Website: lowes
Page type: customer-info-address
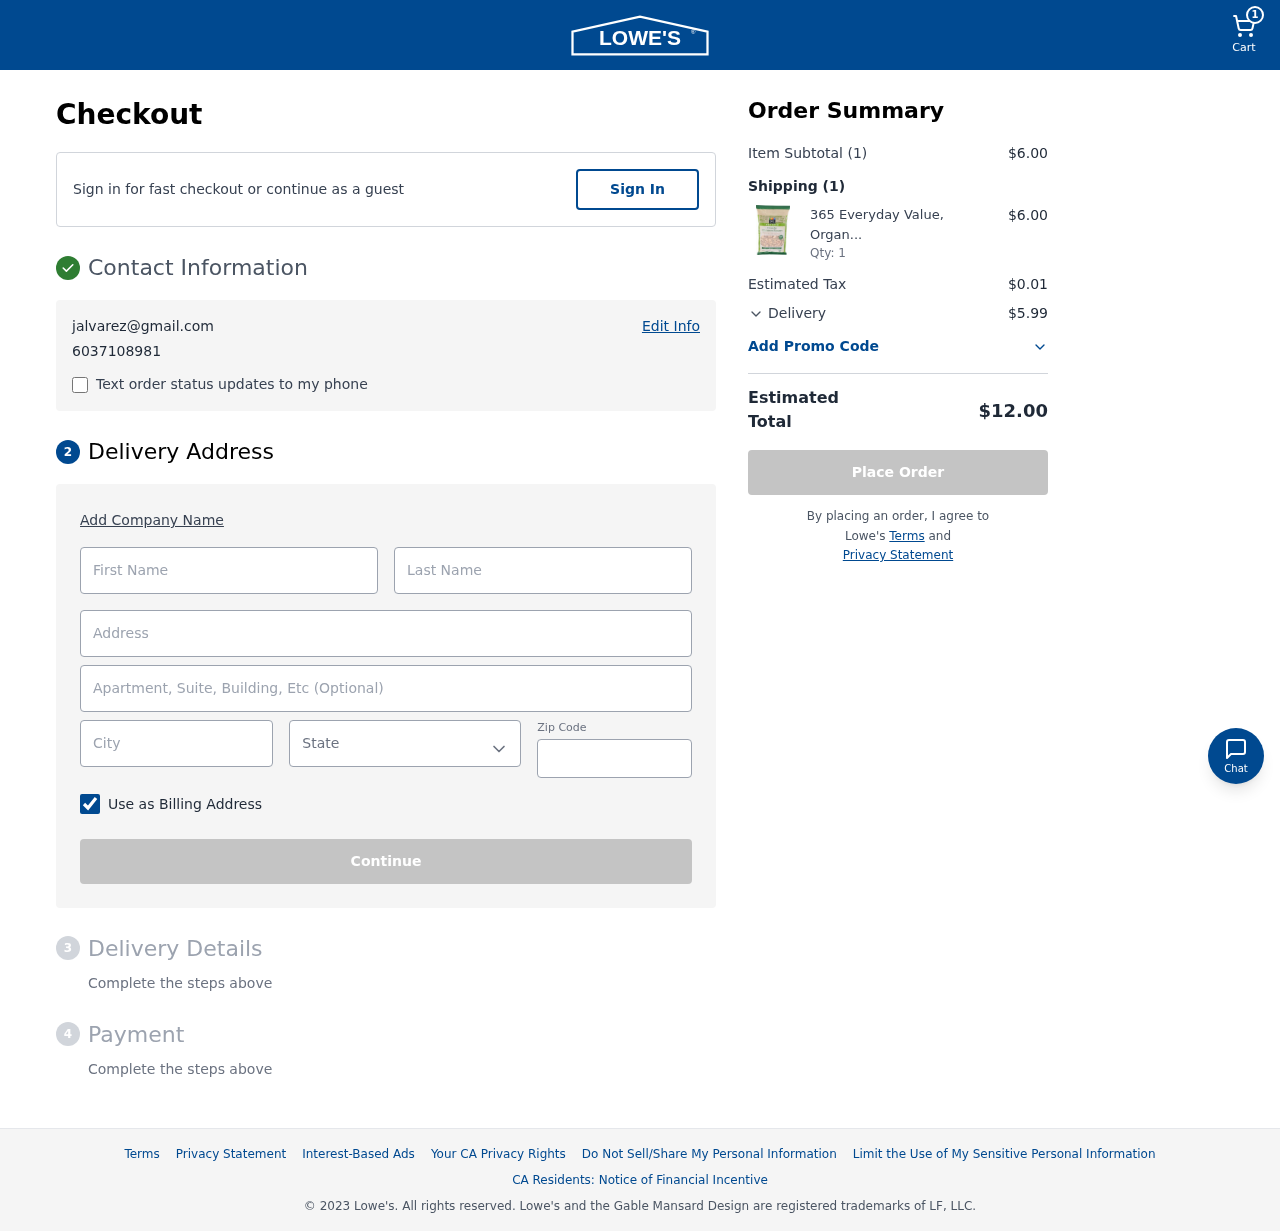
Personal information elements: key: PII_CITY
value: Maureenside
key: PII_EMAIL
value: jalvarez@gmail.com
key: PII_FIRSTNAME
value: Joann
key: PII_LASTNAME
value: Alvarez
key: PII_PHONE
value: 6037108981
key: PII_POSTCODE
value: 69627
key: PII_STATE
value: Illinois
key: PII_STREET
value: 715 Guzman Ridges
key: PII_STREET2
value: Apt. 020
Product elements: key: PRODUCT1_NAME
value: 365 Everyday Value, Organic Crunchy Cinnamon Squares, 28 oz
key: PRODUCT1_QUANTITY
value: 1
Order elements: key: ORDER_NUM_ITEMS
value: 1
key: ORDER_SUBTOTAL
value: $6.00
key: ORDER_NUM_ITEMS2
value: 1
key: ORDER_SUBTOTAL2
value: $6.00
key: ORDER_TAX
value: $0.01
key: ORDER_SHIPPING_COST
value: $5.99
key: ORDER_TOTAL
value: $12.00